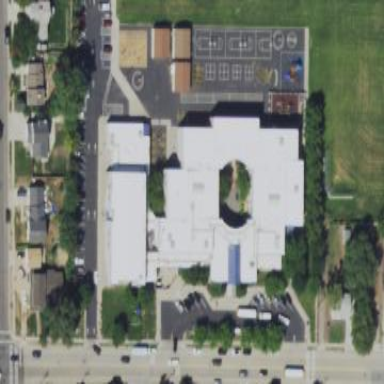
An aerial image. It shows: Asphalt schoolyard.